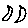
Label: moon